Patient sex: M
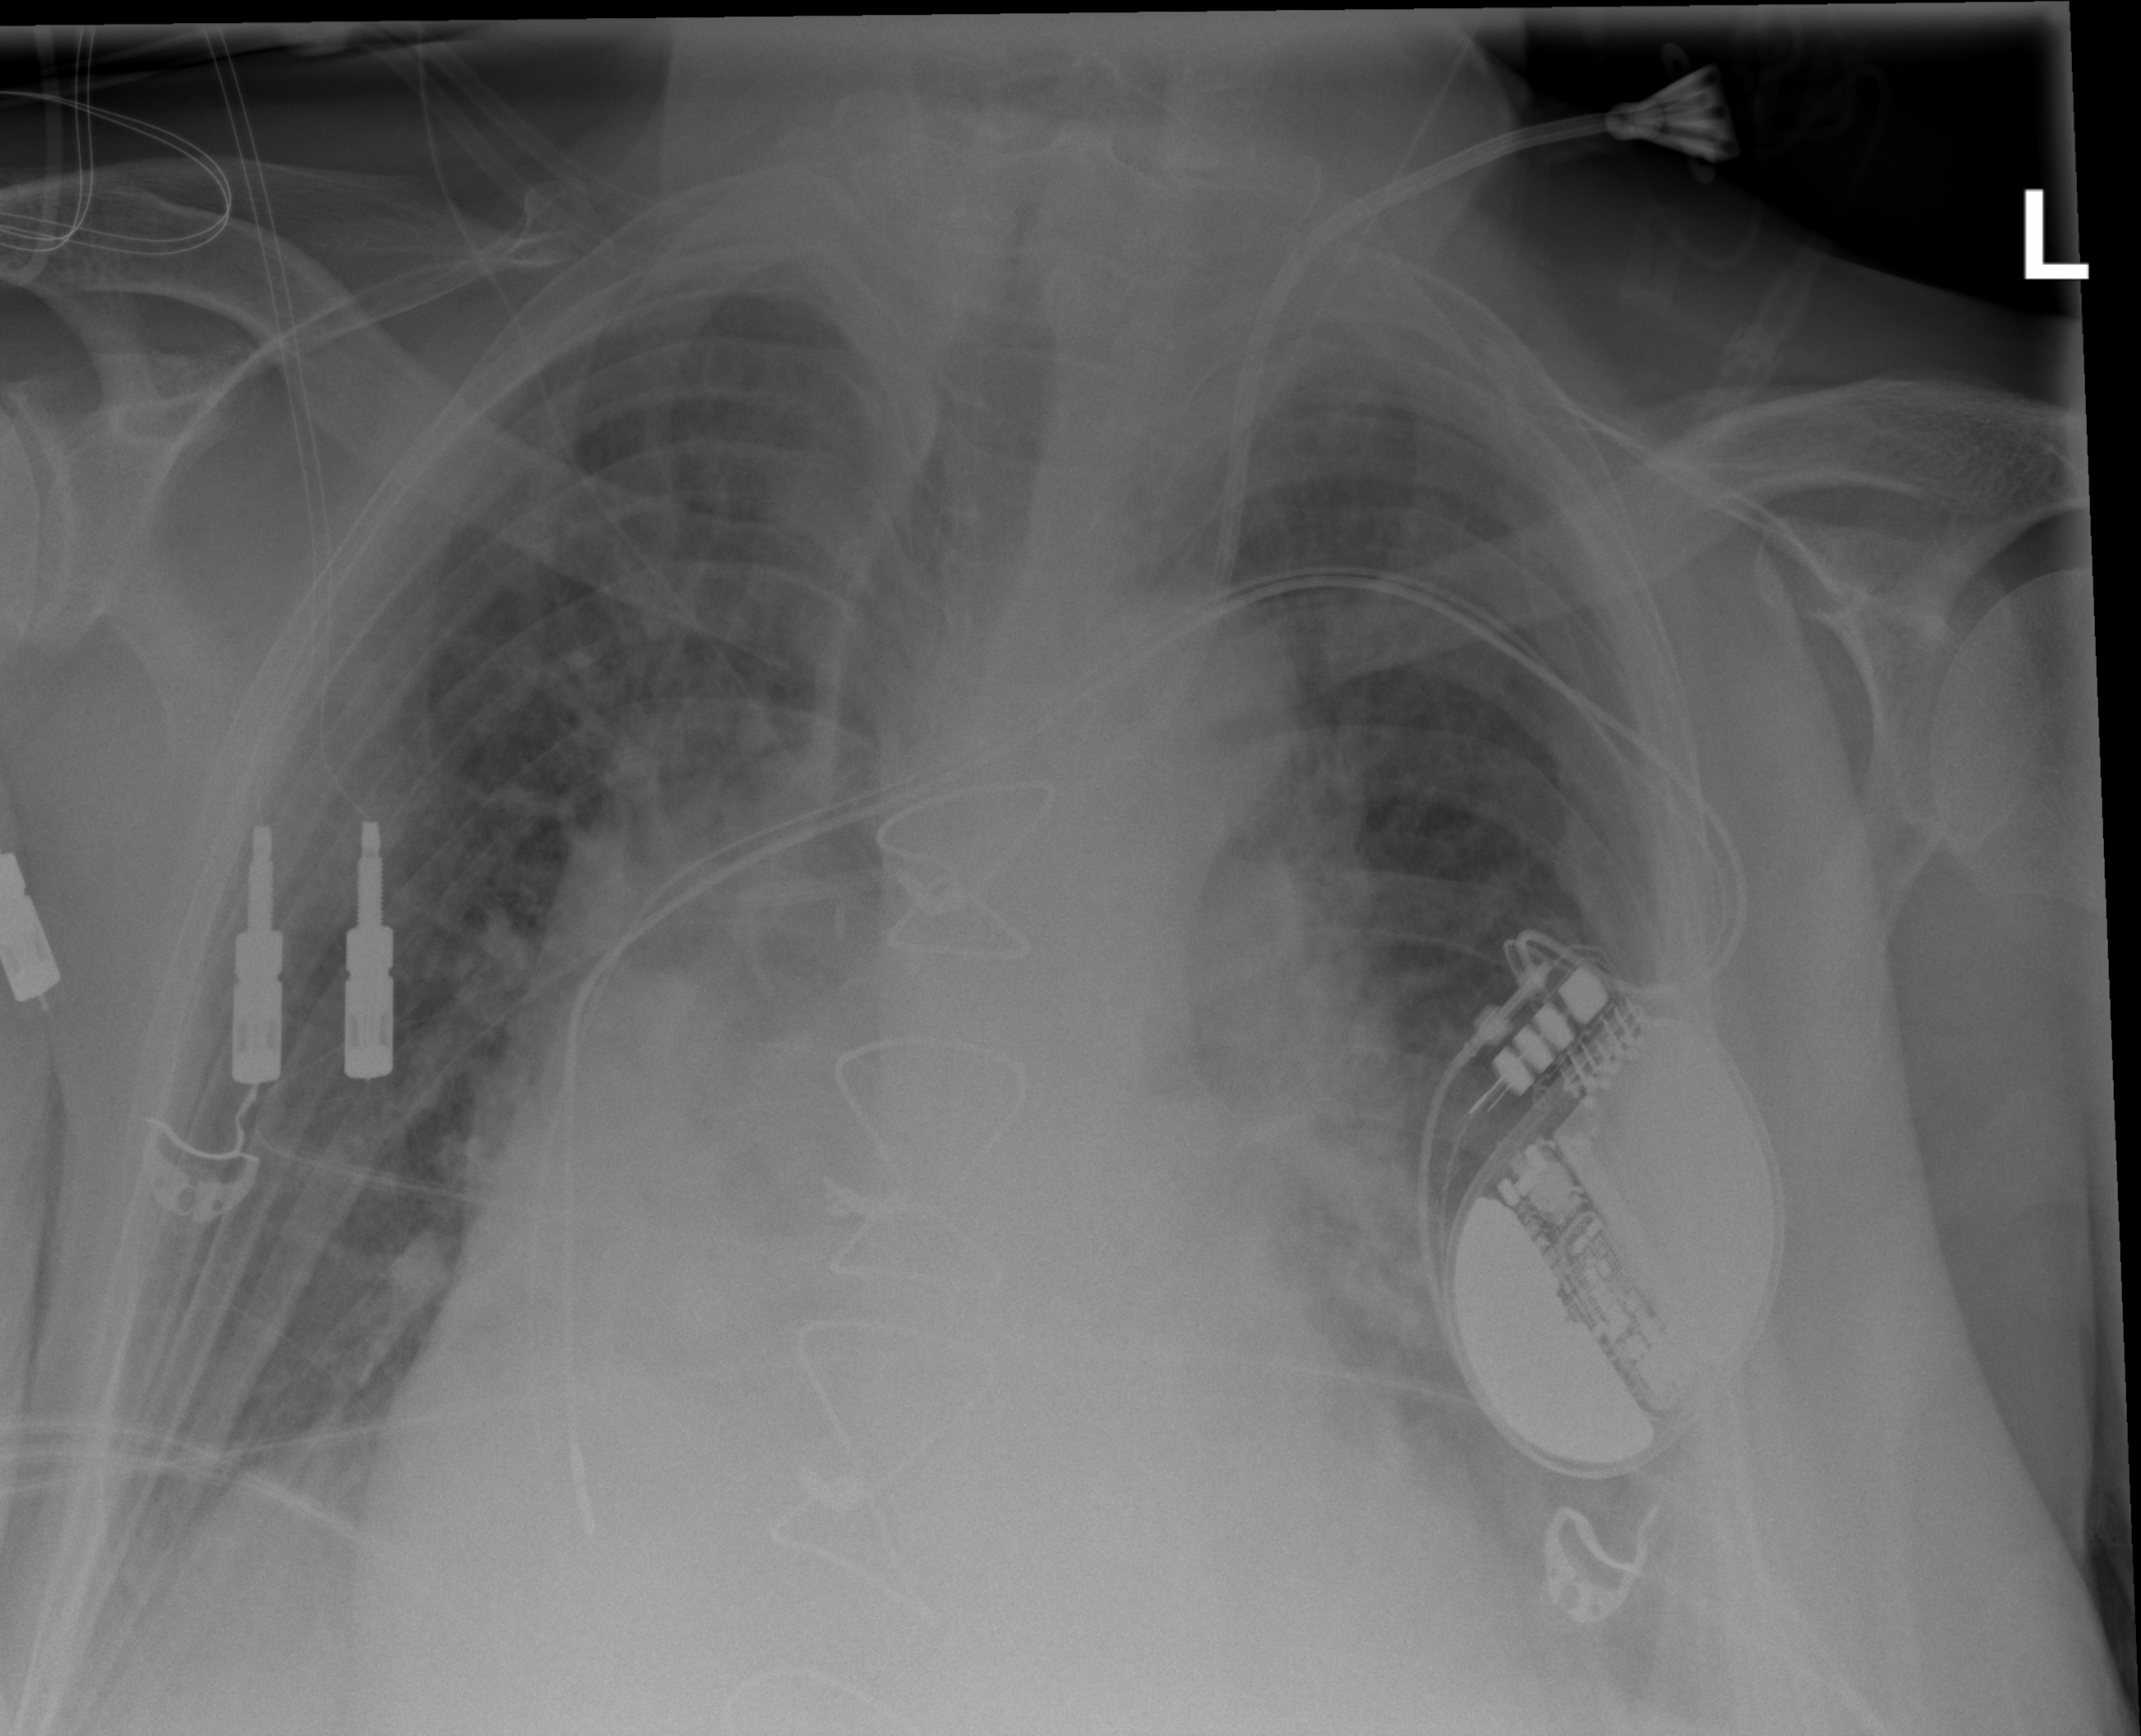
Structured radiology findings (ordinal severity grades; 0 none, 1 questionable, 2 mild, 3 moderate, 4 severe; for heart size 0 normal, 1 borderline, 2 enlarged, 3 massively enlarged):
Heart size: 2
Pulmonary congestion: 2
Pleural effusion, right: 2
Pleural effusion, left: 2
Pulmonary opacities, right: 2
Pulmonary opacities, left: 2
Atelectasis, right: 0
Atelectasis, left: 2